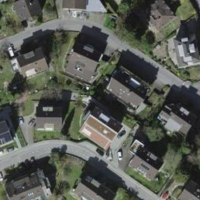
EUNIS habitat code: 55
Species observed at this site:
Lysimachia punctata